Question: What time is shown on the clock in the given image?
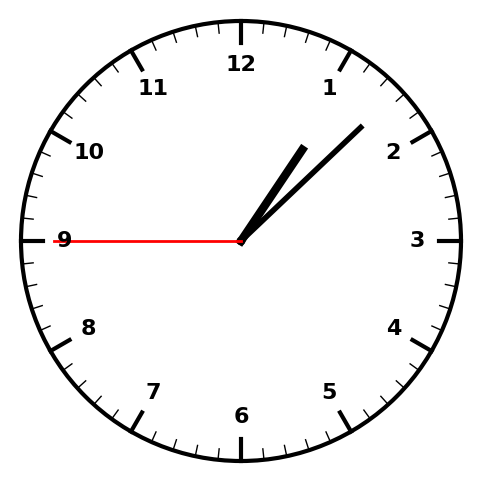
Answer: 01:07:45